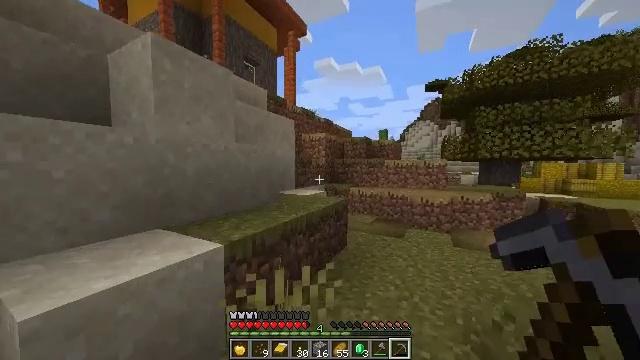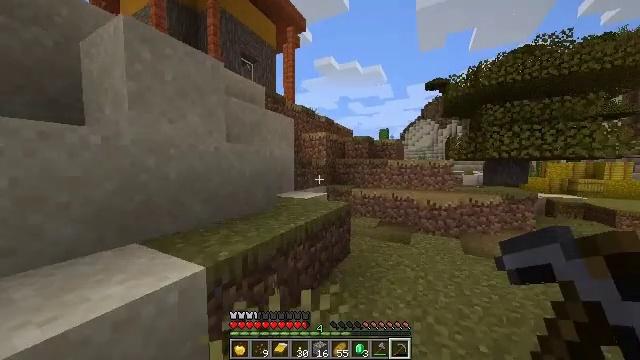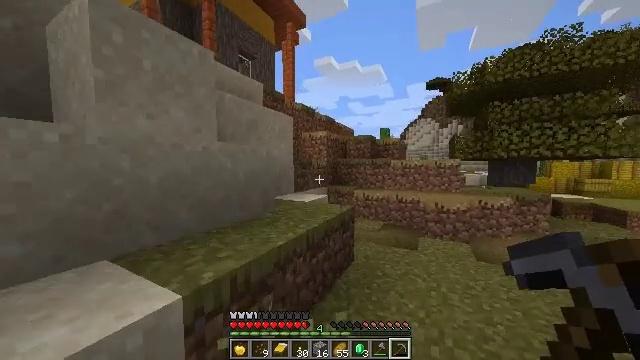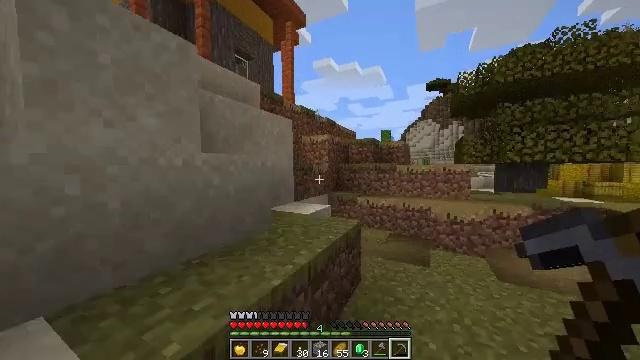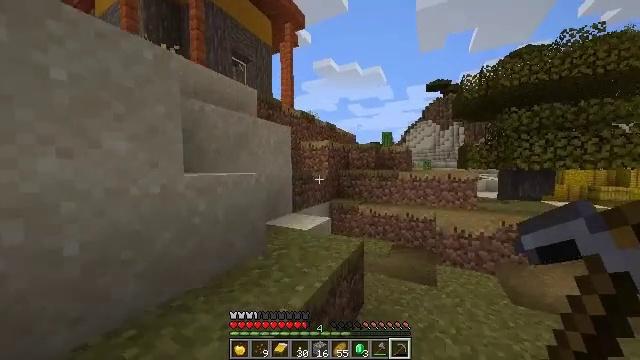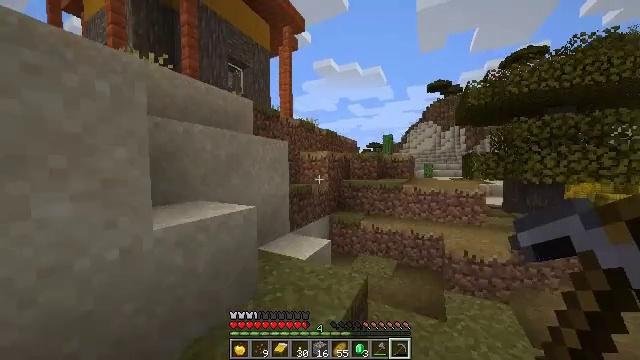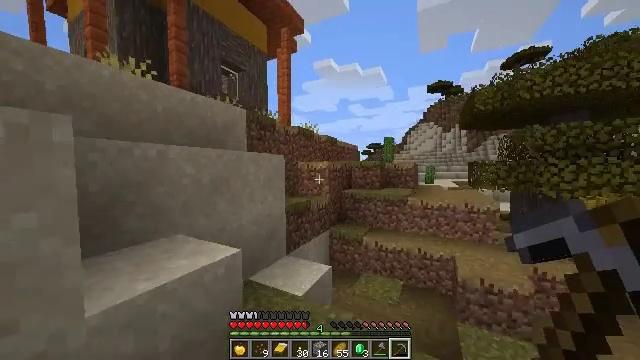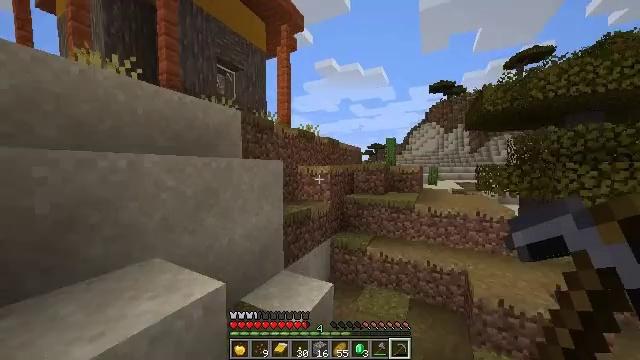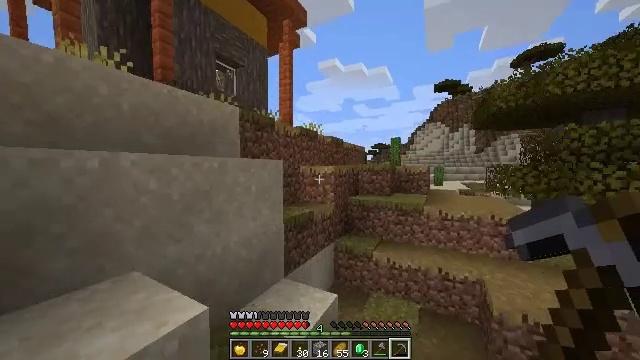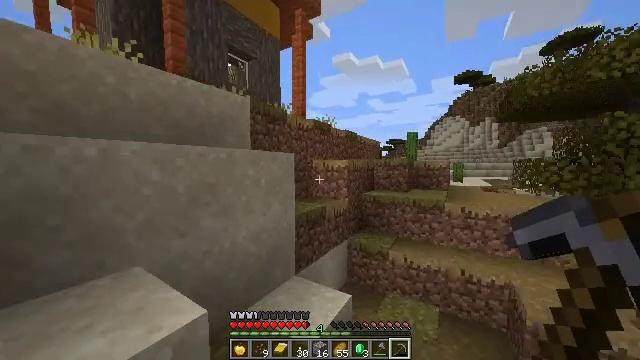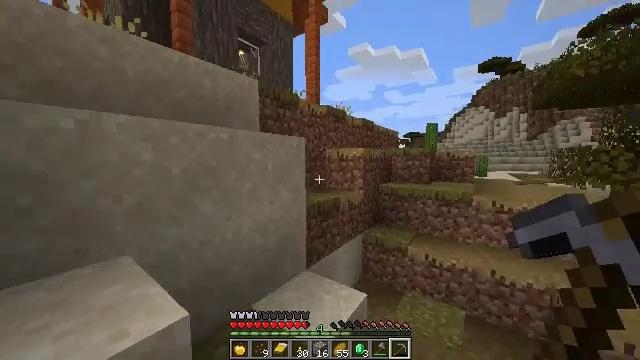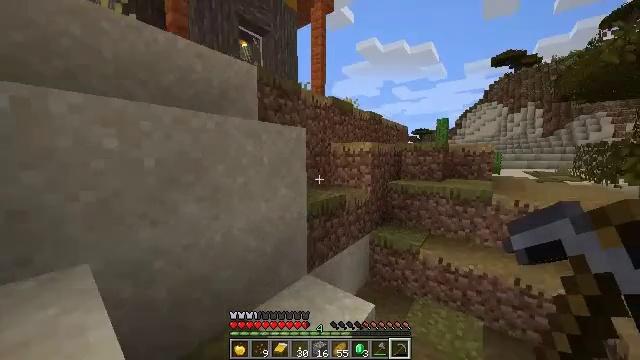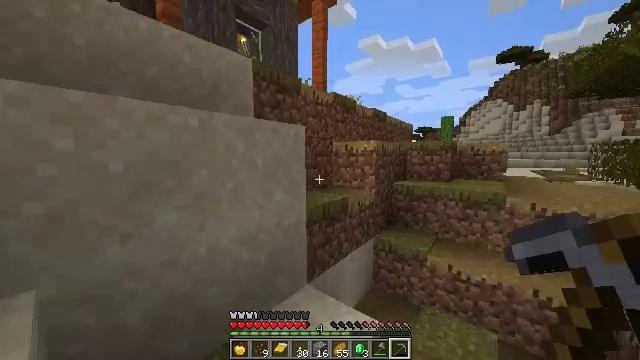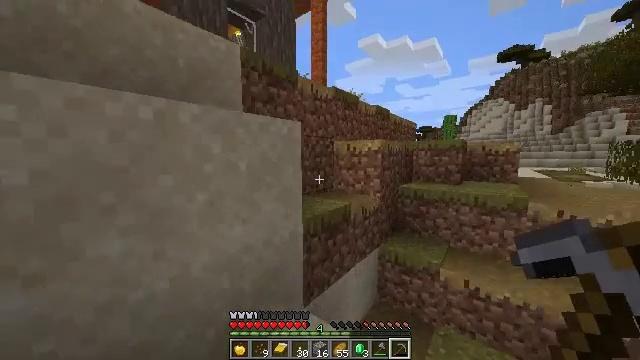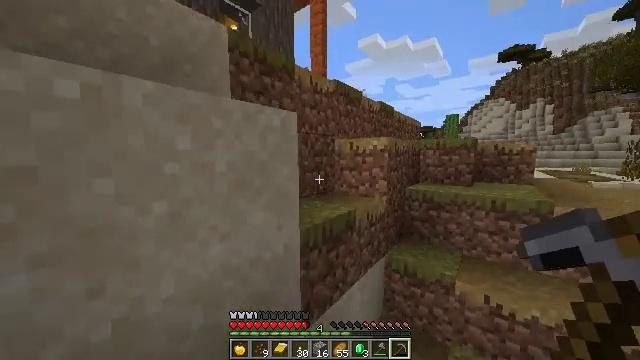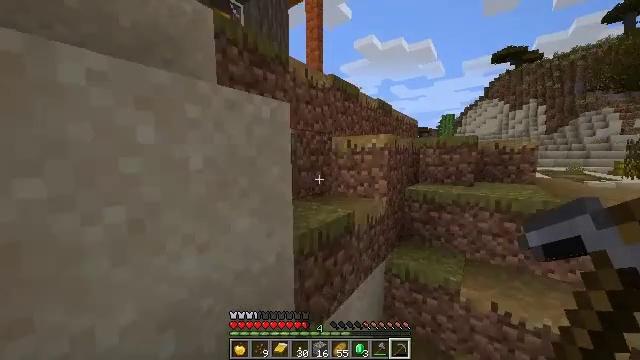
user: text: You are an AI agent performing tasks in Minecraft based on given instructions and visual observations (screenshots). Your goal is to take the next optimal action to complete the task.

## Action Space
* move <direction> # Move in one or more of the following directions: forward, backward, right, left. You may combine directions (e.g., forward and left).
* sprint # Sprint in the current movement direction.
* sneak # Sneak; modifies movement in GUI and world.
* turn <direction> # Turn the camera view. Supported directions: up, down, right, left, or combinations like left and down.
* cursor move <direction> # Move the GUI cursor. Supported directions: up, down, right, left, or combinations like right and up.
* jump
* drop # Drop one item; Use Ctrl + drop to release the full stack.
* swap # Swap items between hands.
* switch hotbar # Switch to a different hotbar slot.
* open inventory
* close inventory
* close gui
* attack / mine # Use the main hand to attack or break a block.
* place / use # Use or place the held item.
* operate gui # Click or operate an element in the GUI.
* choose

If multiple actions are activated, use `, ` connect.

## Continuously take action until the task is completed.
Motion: motion action
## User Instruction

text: Break the yellow terracotta block.
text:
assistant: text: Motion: move forward
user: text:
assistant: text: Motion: move forward
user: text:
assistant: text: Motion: move forward, jump
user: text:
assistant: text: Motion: move forward, jump
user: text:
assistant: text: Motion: move forward, jump
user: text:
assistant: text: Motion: move forward, jump
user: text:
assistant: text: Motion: move forward, jump
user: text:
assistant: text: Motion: move forward
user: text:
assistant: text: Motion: move forward, turn left and down
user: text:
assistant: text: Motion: move forward, turn left and down
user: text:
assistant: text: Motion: move forward, turn left
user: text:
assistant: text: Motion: move forward
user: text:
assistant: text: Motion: move forward
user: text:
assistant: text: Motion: move forward
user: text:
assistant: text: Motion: move forward, turn right
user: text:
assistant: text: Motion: move forward, turn right
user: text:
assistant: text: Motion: move forward, turn right
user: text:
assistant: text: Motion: move forward, jump
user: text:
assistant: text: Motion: move forward, jump
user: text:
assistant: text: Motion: move forward, jump
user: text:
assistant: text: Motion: move forward, jump
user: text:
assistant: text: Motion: move forward, jump
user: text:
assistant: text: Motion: move forward, jump
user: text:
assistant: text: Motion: move forward, jump
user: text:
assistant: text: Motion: move forward, jump
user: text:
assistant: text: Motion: move forward, jump
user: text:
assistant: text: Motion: move forward, jump
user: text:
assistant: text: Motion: move forward, turn left, jump
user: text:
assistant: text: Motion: move forward, turn left and down, jump
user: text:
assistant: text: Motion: move forward, turn left and down, jump